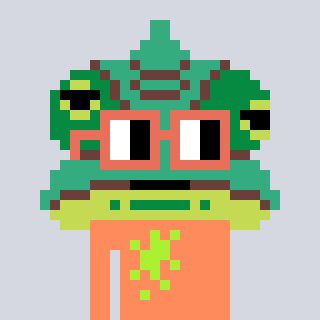
a pixel art character with square orange glasses, a chameleon-shaped head and a peachy-colored body on a cool background